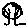
Label: tree